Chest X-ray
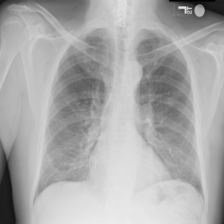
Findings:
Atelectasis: negative
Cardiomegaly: negative
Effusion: negative
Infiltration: negative
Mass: positive
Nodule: negative
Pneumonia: negative
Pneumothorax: negative
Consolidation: negative
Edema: negative
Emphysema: negative
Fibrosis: negative
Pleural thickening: negative
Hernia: negative